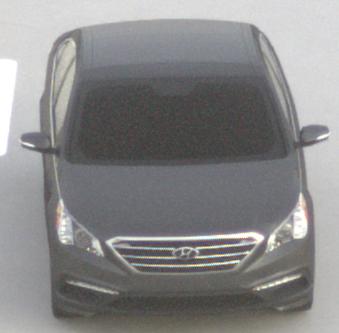
Make: Hyundai
Model: Sonata
Detailed model: Gen. 7
Model produced from: 2015
Model produced until: 2017
Doors: 4
Color: gray
Road condition: dry road
Daytime: sunrise or sunset
Contrast: low contrast